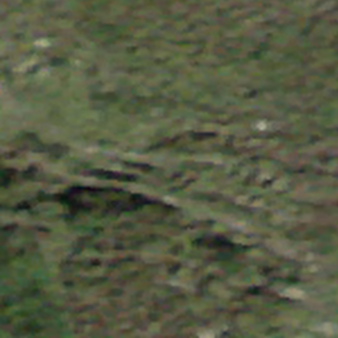
Label: other